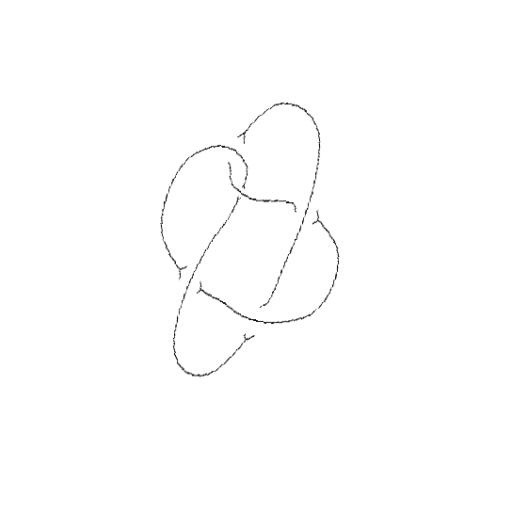
Crossing number: 5